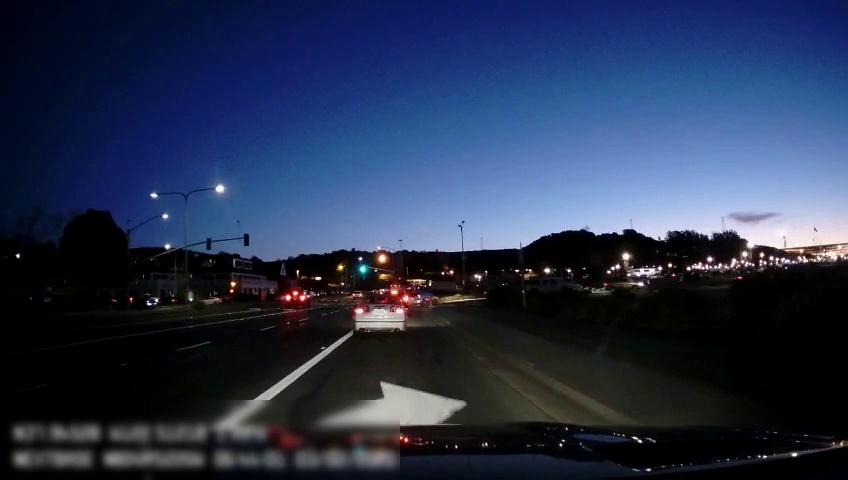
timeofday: Night
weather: Other
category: Drivable Space
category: Vehicles | Car
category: Vehicles | SUV
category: Vehicles | Car
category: Vehicles | SUV
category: Vehicles | SUV
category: Vehicles | Truck
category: Vehicles | Car
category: Vehicles | Car
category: Vehicles | Truck
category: Lanes | Current Lane
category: Lanes | Alternate Lane
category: Lanes | Alternate Lane
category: Lanes | Alternate Lane
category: Traffic | Lights
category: Traffic | Lights
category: Traffic | Lights